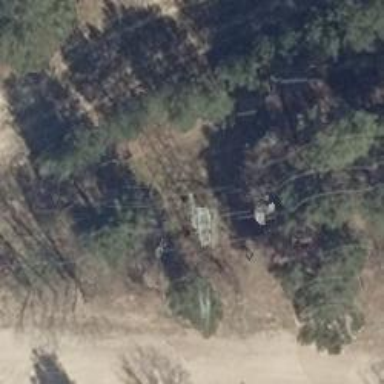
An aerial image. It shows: Power tower.